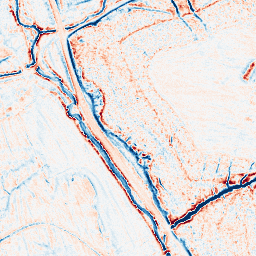
Category: edge_preserving
Decomposition family: anisotropic_diffusion
Decomposition parameters: iterations: 20
kappa: 100
gamma: 0.1
Upsampling method: bicubic
Upsampling parameters: scale: 4
Upsampling scale: 4